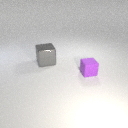
small purple rubber cube in front of large gray metal cube